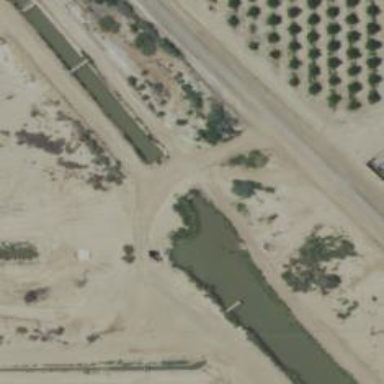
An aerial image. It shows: Culvert underpass for canal.